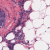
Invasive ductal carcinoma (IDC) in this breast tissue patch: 0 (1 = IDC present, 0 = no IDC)